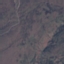
Label: HerbaceousVegetation